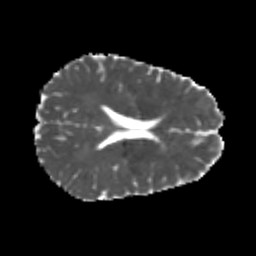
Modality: MD
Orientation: axial
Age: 20
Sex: male
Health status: healthy
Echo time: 0.074 s